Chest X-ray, PA view. Patient: 46 years old, sex F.
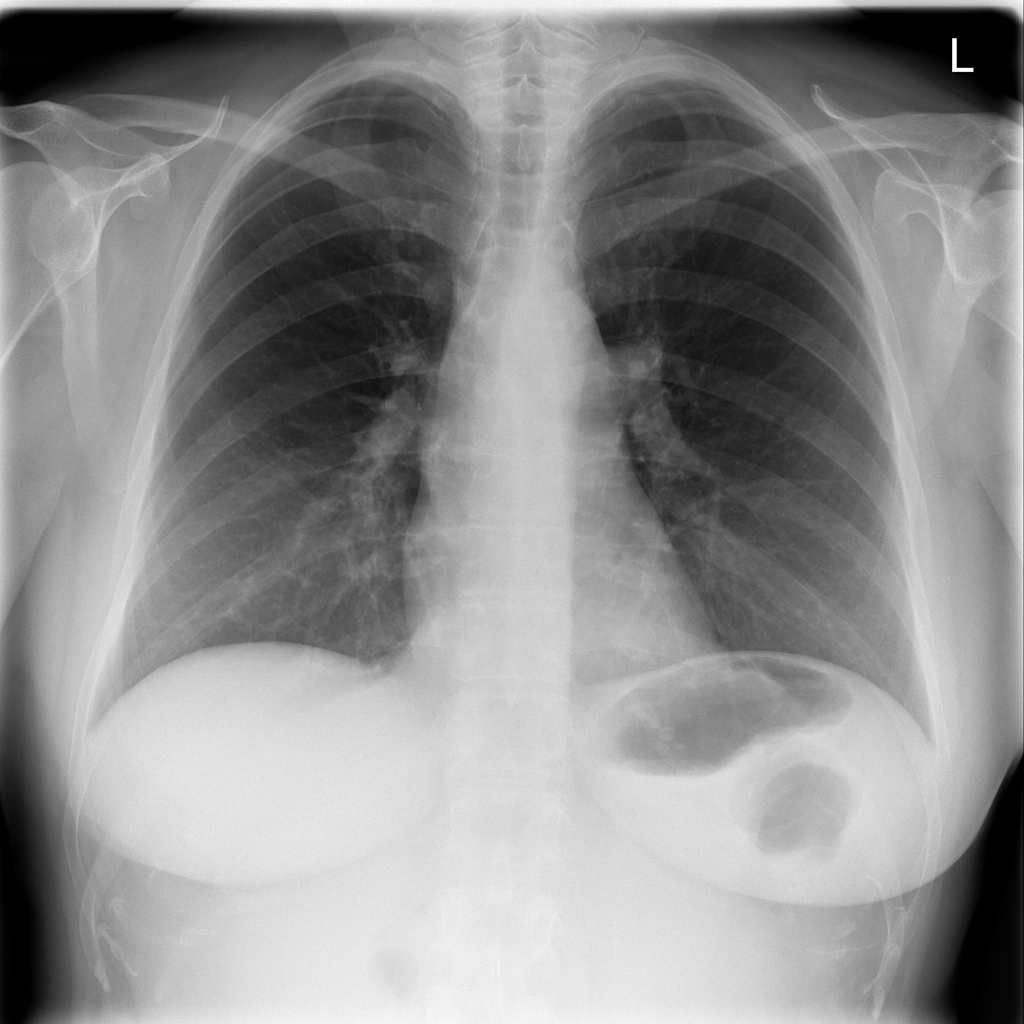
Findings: No Finding